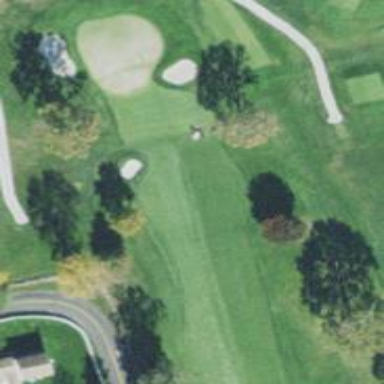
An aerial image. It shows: Golf hole.